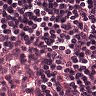
Metastatic tissue present: no